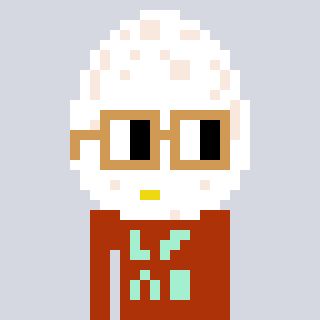
a pixel art character with square brown glasses, a egg-shaped head and a hotbrown-colored body on a cool background